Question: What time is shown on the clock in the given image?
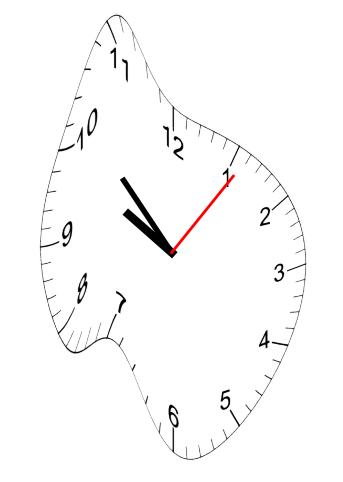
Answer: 09:52:06